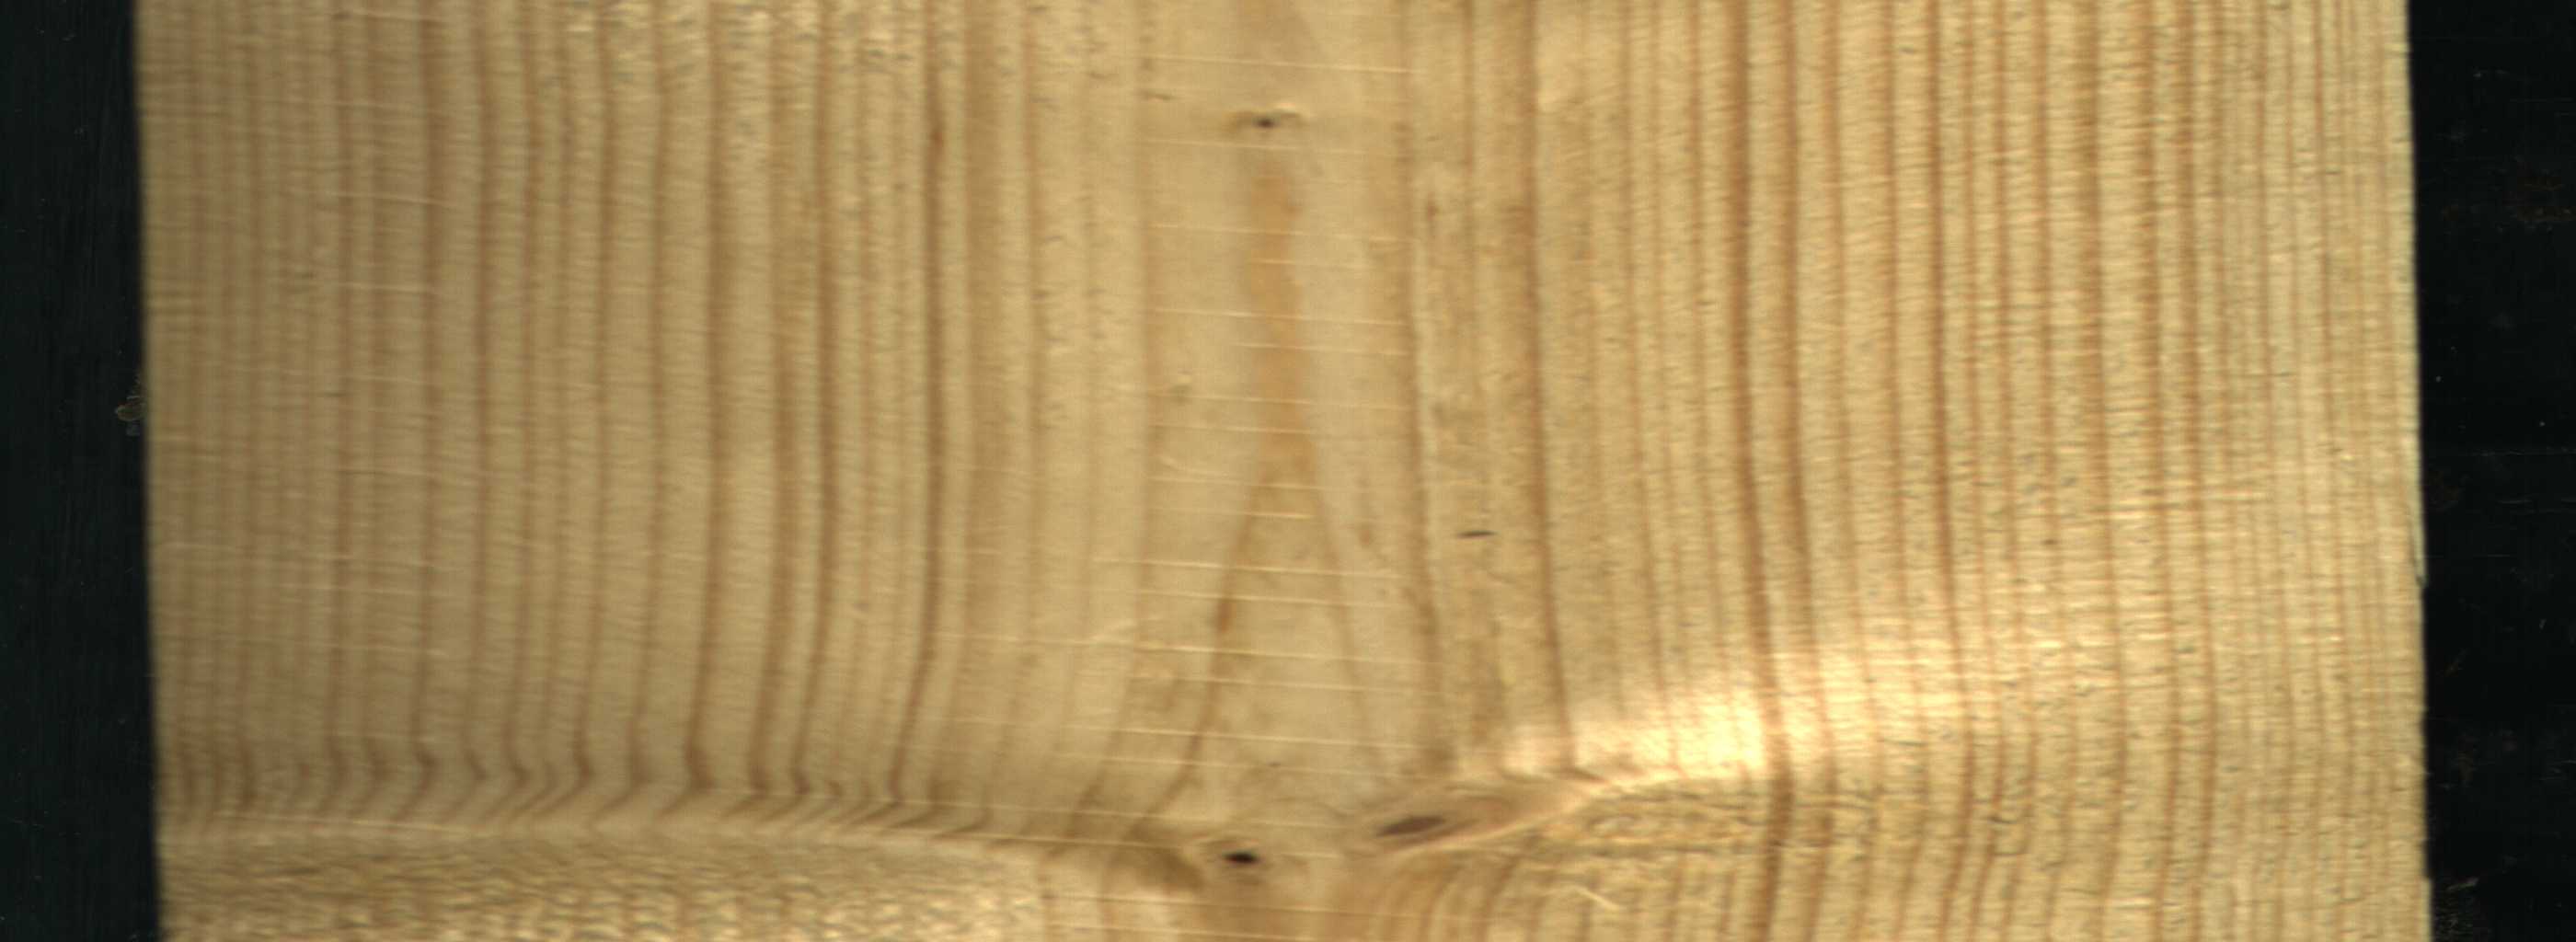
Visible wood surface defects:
Live_Knot
Live_Knot